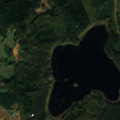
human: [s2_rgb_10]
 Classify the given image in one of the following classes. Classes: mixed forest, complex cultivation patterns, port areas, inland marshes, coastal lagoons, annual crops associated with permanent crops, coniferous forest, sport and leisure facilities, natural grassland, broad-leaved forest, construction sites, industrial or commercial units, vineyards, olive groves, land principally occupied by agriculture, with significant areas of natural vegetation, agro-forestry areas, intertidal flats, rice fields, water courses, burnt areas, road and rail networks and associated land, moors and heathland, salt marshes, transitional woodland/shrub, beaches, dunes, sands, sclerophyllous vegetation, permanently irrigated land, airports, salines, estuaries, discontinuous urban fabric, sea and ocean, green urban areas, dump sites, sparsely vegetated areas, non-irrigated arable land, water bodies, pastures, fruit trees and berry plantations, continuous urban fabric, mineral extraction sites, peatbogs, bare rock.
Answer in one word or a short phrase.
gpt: land principally occupied by agriculture, with significant areas of natural vegetation, coniferous forest, mixed forest, water bodies